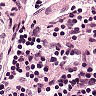
Metastatic tissue present: no